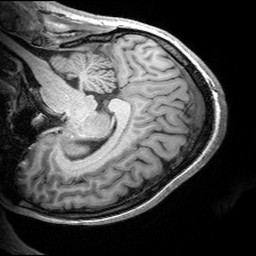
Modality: T1w
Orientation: sagittal
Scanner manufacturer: siemens
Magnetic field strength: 3 T
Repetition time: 2.53 s
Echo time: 0.00299 s